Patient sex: M
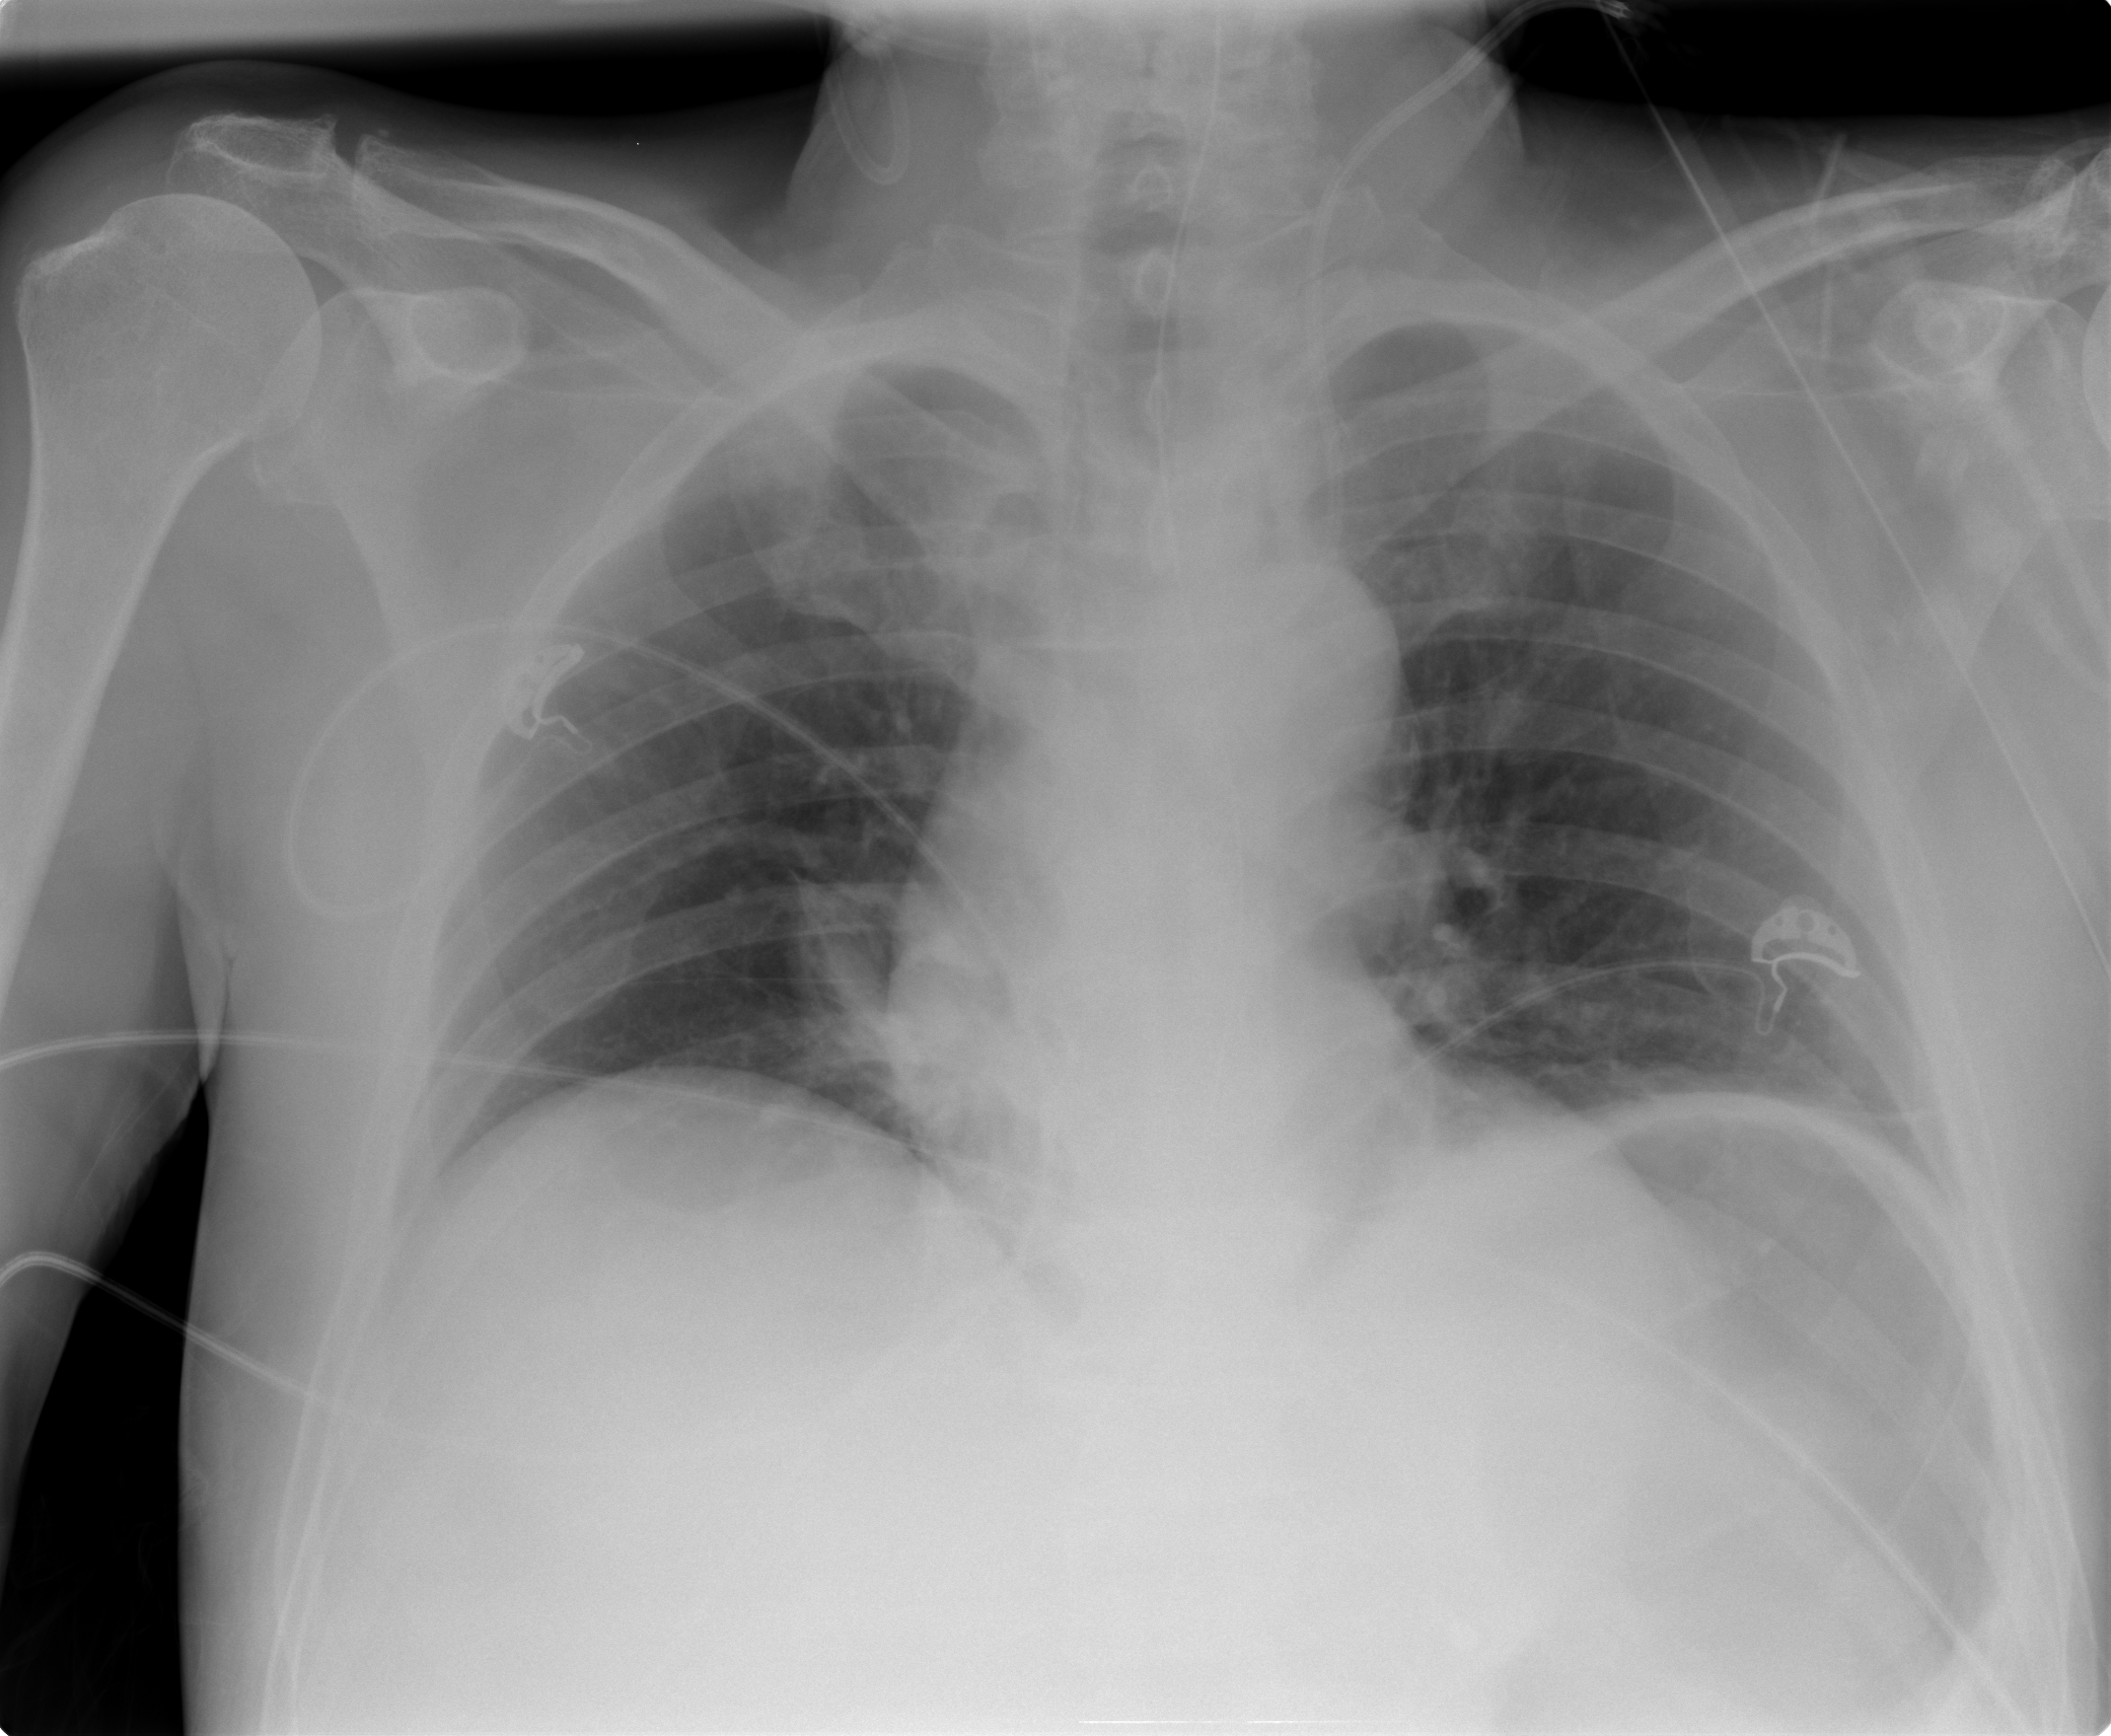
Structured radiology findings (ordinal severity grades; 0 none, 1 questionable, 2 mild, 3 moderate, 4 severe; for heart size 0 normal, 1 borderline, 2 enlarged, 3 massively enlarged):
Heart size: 0
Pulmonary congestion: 0
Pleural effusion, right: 0
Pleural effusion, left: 0
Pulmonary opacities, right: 0
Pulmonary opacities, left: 0
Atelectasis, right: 1
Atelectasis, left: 1